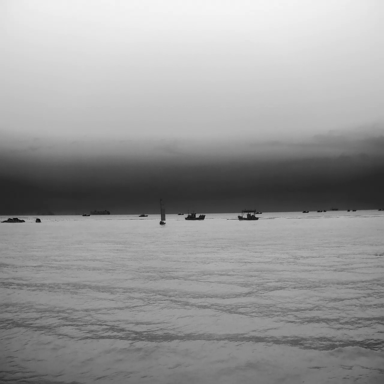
There are ten bulk_carriers in the infrared image.